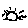
Label: sun